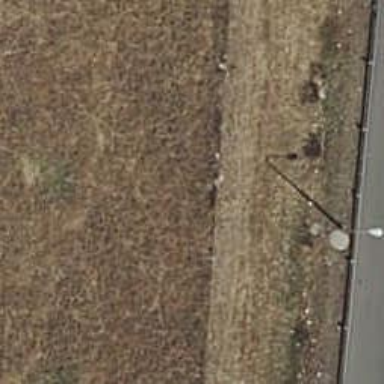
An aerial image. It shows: Chain link fence.